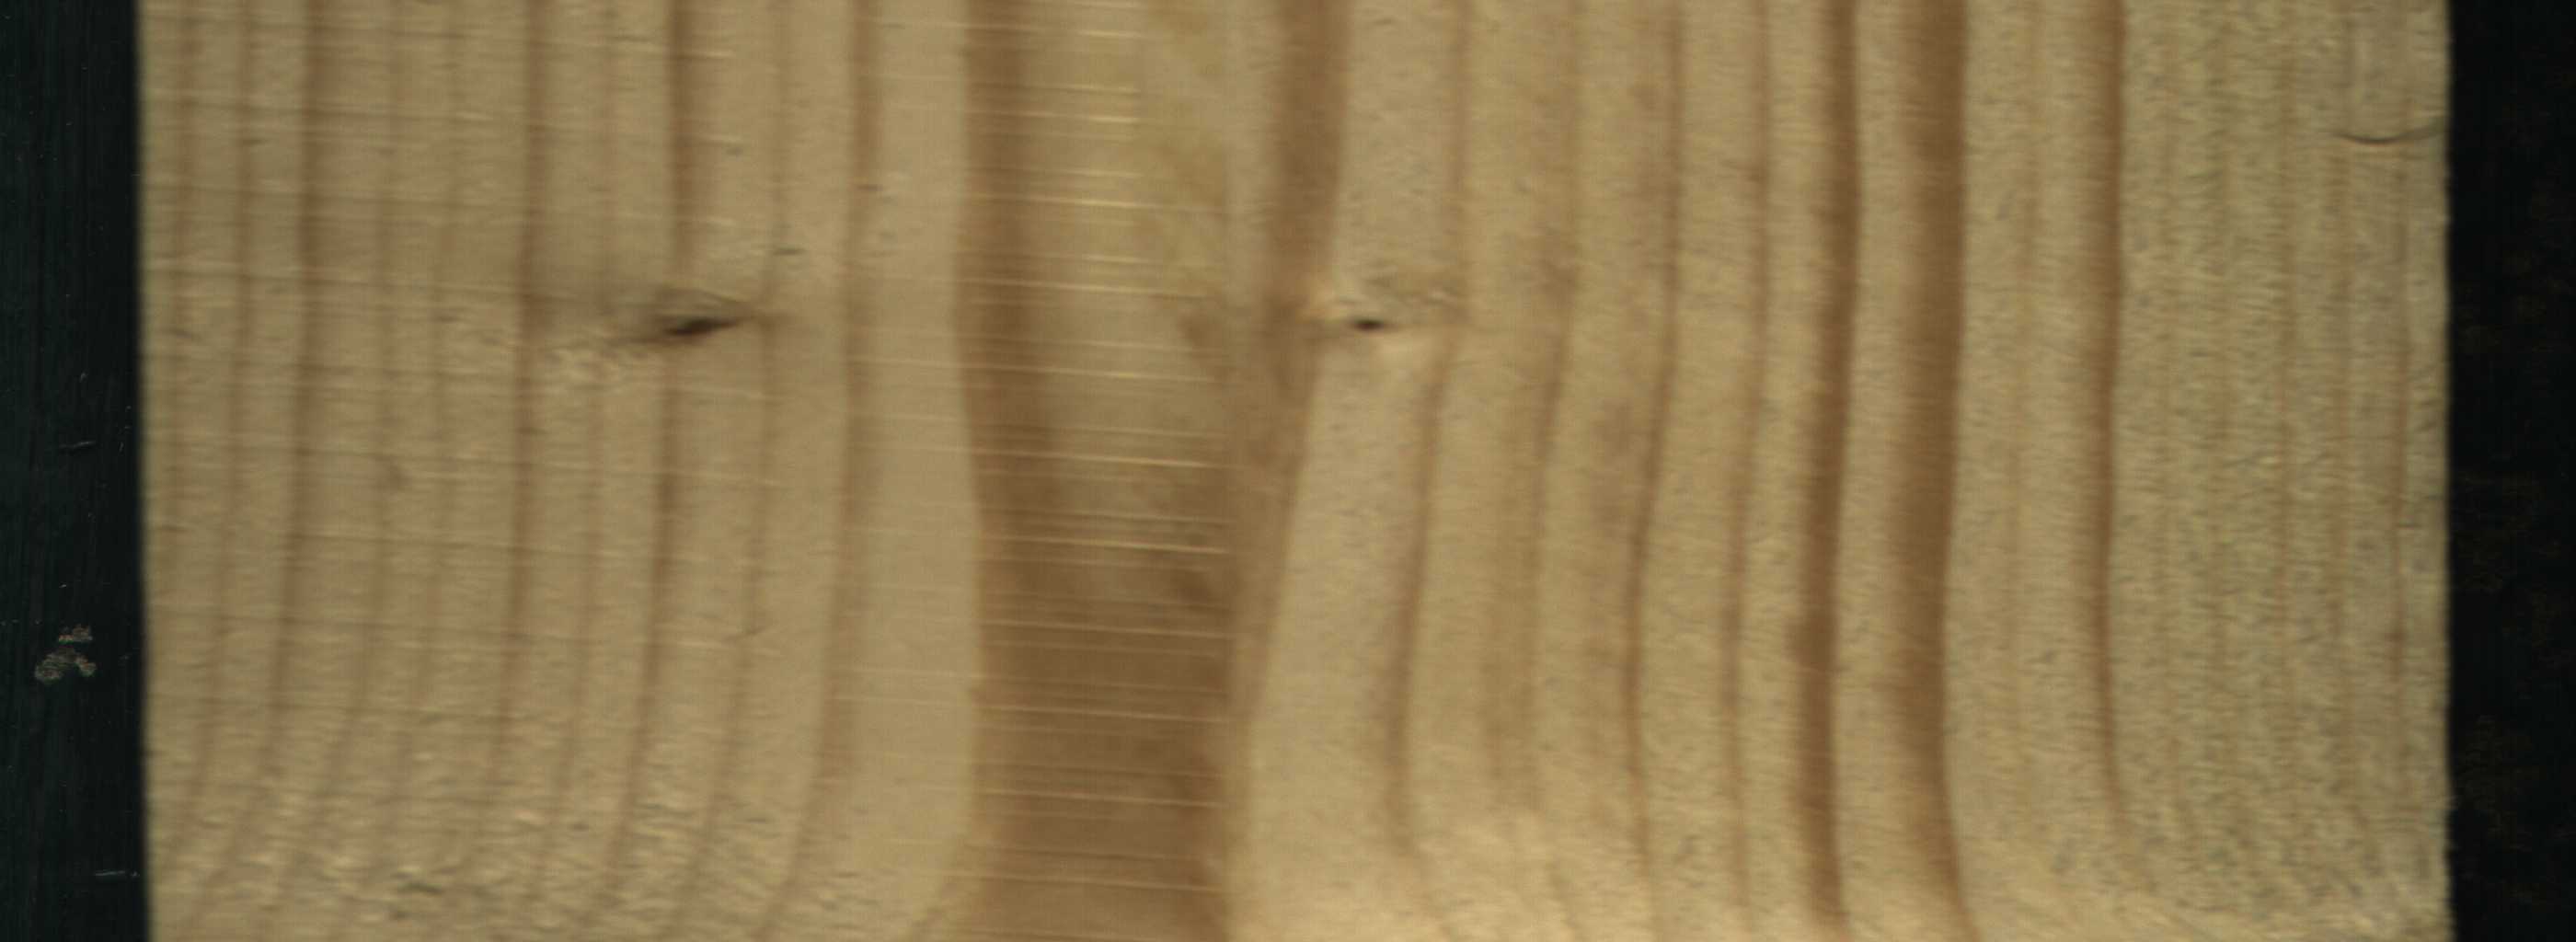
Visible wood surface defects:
Dead_Knot
Live_Knot